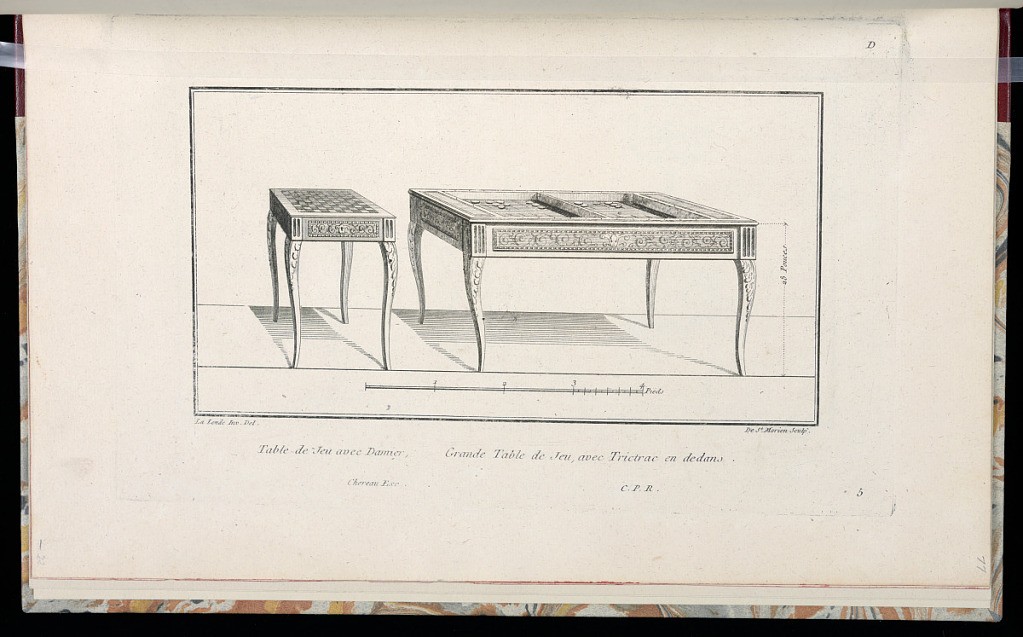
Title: Table de Jeu avec Damier, Grande Table de Jeu, avec Trictrac en dedans
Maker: Richard de Lalonde, French, active 1780–96
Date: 1775-1788
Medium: Etching on off-white laid paper
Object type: Print
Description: Designs for two game tables, both with thin, curved, tapered legs. The table on the left features a checkerboard top; the table at the right, a trictrac, or backgammon, board. The plate is signed and numbered.